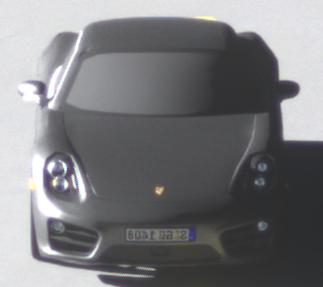
Make: Porsche
Model: Cayman
Detailed model: Cayman (981C)
Model produced from: 2013/03
Model produced until: 2014/04
Doors: 2
Color: gray
Road condition: dry road
Daytime: morning or afternoon
Contrast: high contrast